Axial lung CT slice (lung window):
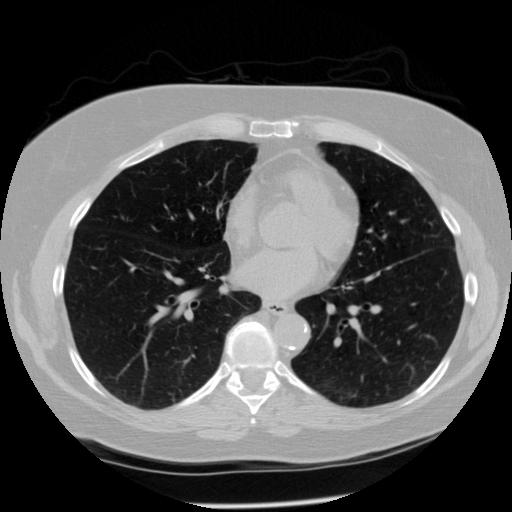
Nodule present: no